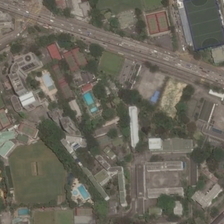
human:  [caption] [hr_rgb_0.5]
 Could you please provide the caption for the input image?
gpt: many green trees and some buildings are in a school with a playground .

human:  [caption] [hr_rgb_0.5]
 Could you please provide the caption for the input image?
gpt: many green trees and some buildings are in a school with a playground .

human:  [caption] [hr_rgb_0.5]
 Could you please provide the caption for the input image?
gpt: many green trees and some buildings are in a school with a playground .

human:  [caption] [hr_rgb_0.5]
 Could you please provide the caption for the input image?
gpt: many green trees and some buildings are in a school with a playground .

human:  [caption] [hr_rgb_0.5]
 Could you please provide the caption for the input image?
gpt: many green trees and some buildings are in a school with a playground .